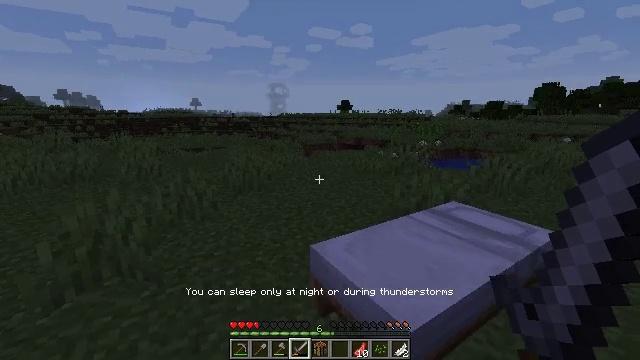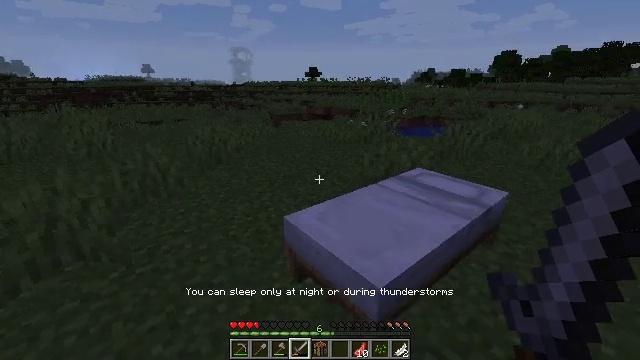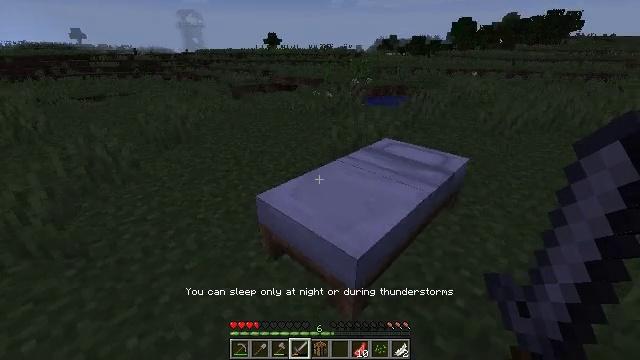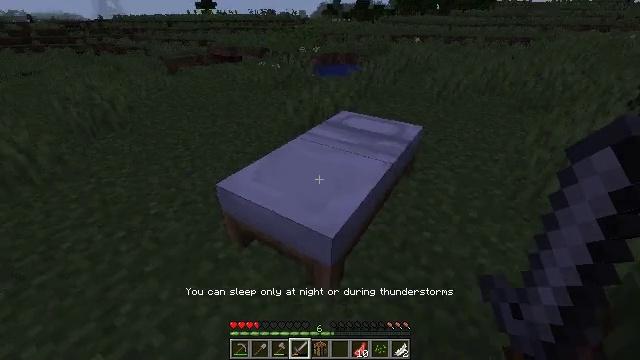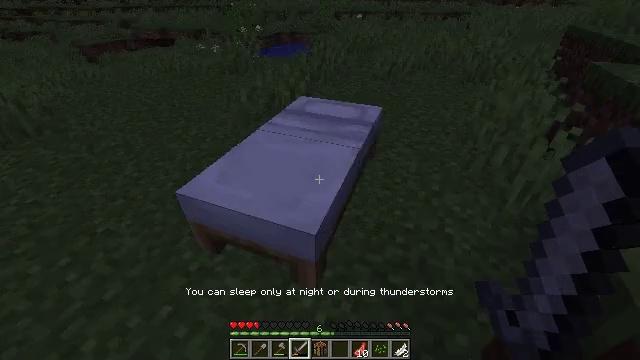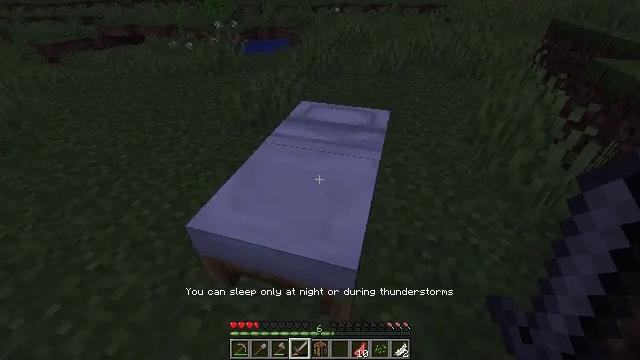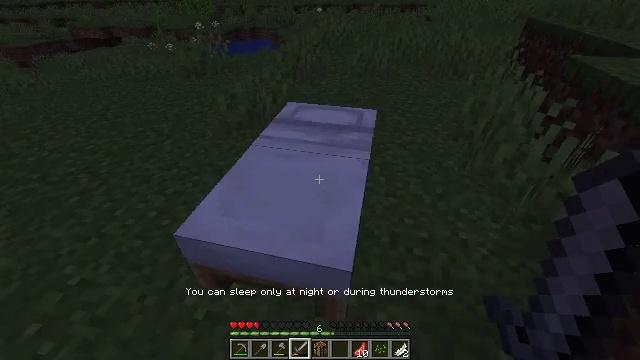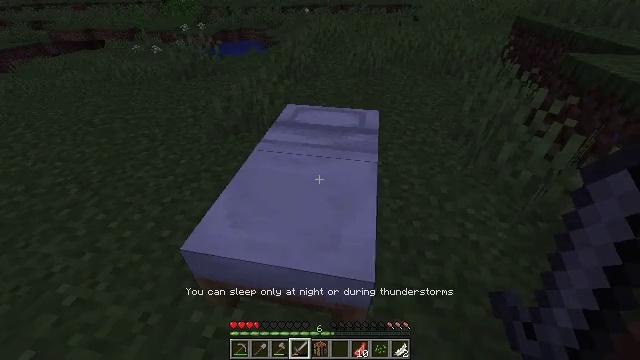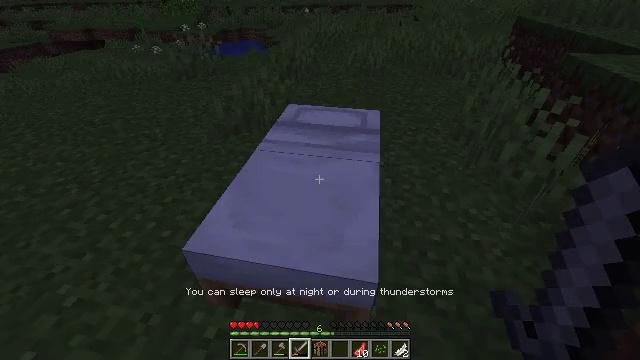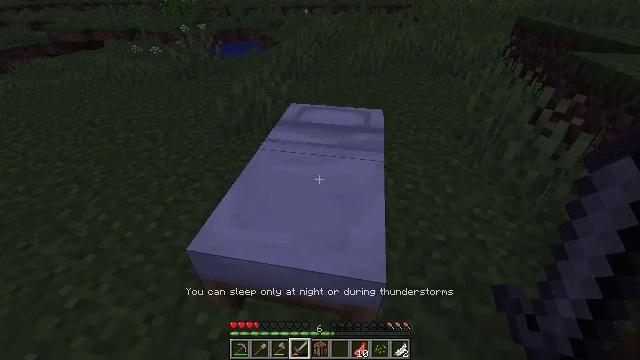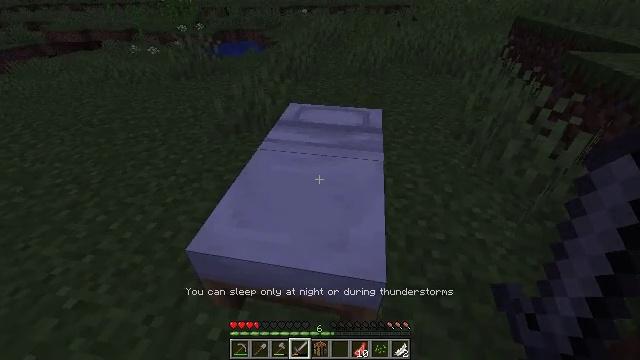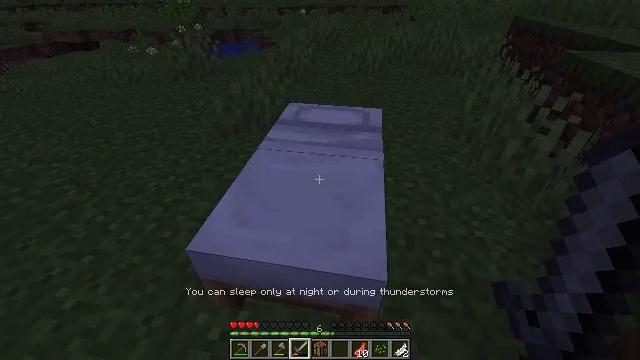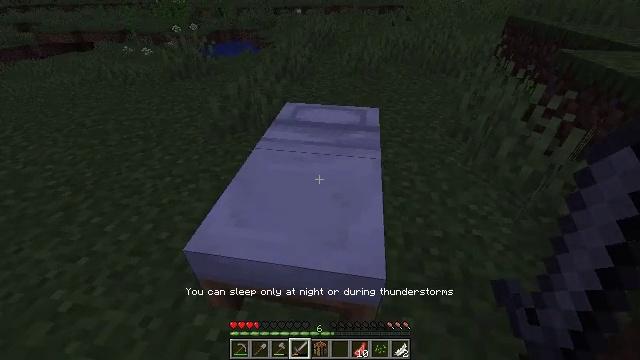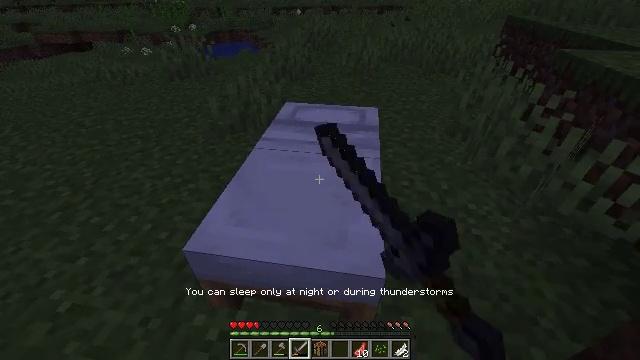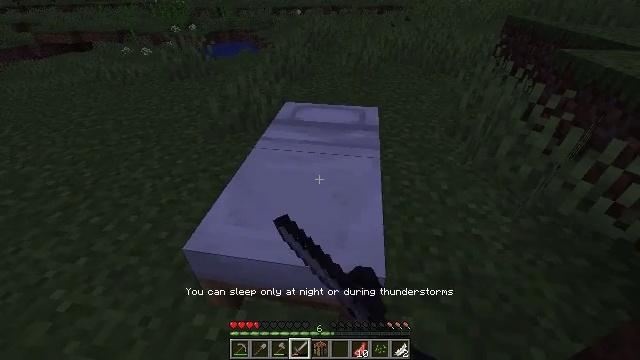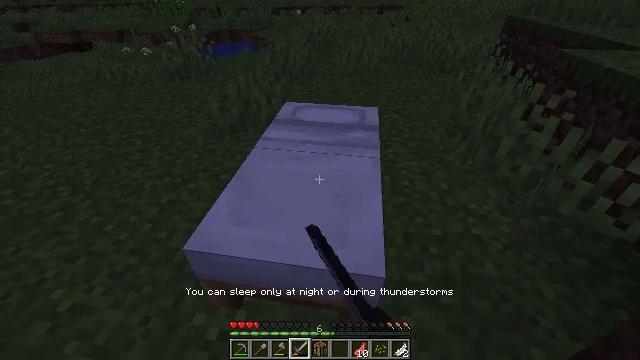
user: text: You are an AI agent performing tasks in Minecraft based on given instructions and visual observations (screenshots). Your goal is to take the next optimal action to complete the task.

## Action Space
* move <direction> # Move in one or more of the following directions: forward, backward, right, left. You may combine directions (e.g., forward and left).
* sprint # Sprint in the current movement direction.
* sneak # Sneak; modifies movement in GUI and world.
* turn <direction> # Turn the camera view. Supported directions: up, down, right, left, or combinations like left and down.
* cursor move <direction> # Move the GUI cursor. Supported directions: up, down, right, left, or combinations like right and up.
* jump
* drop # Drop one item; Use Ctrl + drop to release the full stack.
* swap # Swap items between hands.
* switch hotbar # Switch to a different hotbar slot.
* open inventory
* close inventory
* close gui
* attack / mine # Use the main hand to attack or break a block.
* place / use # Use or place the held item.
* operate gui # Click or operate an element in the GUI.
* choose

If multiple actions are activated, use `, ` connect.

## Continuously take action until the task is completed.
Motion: motion action
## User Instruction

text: Attack the white bed to collect it.
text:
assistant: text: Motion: turn right and down
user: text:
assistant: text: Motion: move forward and move left, turn right and down
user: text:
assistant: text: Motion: move forward and move left, turn right and down
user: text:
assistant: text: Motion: move forward and move left, turn right and down
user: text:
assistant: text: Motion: move forward and move left, turn right
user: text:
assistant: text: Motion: turn right
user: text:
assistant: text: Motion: turn right, use / place
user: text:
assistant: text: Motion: use / place
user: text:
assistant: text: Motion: use / place
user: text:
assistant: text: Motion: no_op
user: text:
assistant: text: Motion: no_op
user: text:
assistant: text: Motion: no_op
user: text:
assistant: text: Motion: no_op
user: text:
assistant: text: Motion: no_op
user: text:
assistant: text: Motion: no_op
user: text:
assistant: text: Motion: no_op
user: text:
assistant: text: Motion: no_op
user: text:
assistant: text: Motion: no_op
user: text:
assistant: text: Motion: no_op
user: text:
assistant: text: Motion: no_op
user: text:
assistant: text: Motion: move left, use / place
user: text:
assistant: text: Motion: move left, use / place
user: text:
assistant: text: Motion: move left, turn right and up, use / place
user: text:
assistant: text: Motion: move left, turn right
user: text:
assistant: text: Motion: move left, turn right
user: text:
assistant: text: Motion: move left, turn right
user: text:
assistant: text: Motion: move left, turn right
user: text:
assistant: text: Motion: move left, open gui
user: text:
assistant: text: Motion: move left, cursor move right
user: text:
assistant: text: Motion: no_op